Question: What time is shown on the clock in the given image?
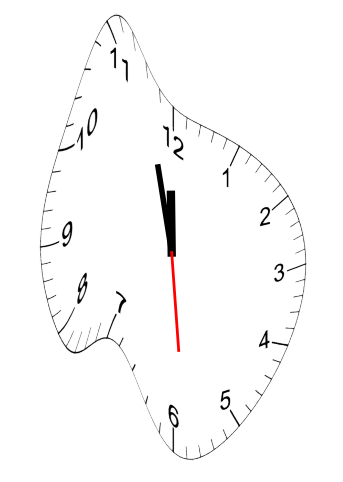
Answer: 11:57:29